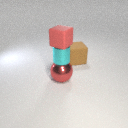
large red metal sphere to the left of large brown rubber cube